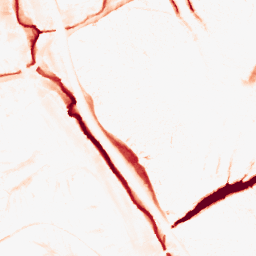
Category: morphological
Decomposition family: tophat
Decomposition parameters: size: 10
mode: black
Upsampling method: regularized
Upsampling parameters: scale: 2
lambda_reg: 0.01
Upsampling scale: 2